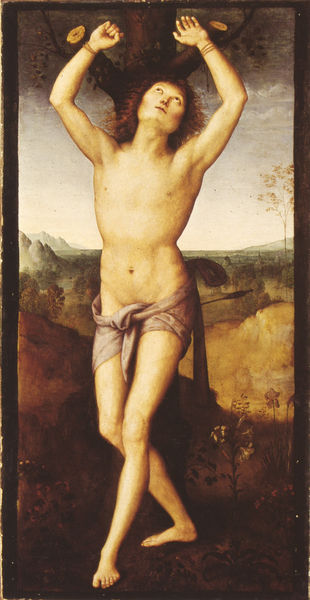
Titel: San Sebastiano, Der hl. Sebastian
Künstler: Pietro Perugino
Standort: Stockholm
Institution: Nationalmuseum
Schlagwörter: akt, baum, berg, blätter, dunkel, fuß, gemälde, gewitter, hand, haut, himmel, körper, laub, lendenschurz, mann, nackt, schatten, schurz, umhang, weiß, wolken, bäume, gelb, grün, landschaft, ocker, stadt, äste, blume, blumen, braun, brust, frisur, grau, hell, holz, licht, mund, nase, schwarz, blick, blüte, blüten, gras, haus, tuch, wiese, wolke, beige, malerei, schleife, arm, arme, augen, barock, gesicht, inkarnat, knoten, rahmen, stehen, tod, tot, hände, öl, ast, baumstamm, ebene, erde, feld, häuser, hügel, natur, stamm, weite, zweige, boden, auge, haare, pose, stehend, stoff, blatt, pflanze, pflanzen, kinn, locken, renaissance, rosa, wald, beine, fesseln, taille, bein, füße, düster, italien, berge, gebirge, lila, violett, tafel, muskeln, schmal, nabel, bauch, halbnackt, bauchnabel, brustwarze, brustwarzen, knie, zehen, dünn, oben, adam, barfuss, eng, lende, lendentuch, kreuz, pfahl, seil, zweig, steht, zeh, begr, gebet, kurz, armband, jüngling, leib, leintuch, christus, jesus, jesus christus, kreuzigung, muskel, qual, achsel, erhoben, gebunden, backe, landscahft, heiliger, frusur, märtyrer, dürer, heilig, pfeil, astgabel, streben, warze, michael, gel, fessel, lendenschutz, joahnnes, martyrium, naum, apostel, folter, sebastian, gefesselt, handgelenk, bizeps, angebunden, hüfttuch, andreas, heiliger sebastian, simon, zerzaust, ergeben, blick nach oben, benjamin, festgebunden, erreichern wollen, jahnnes, perugino